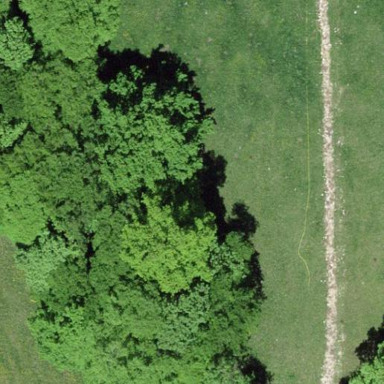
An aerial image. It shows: Forest with mixture of leaf types and cycles.